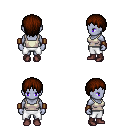
a pixel art fantasy rpg character, female body template, dark elf, purple skin, white pirate shirt, white pants, brown plain hairstyle, leather bracers, maroon shoes, four views (front, back, left, right), 2x2 character sprite sheet, small pixel art, hard edges, no anti-aliasing